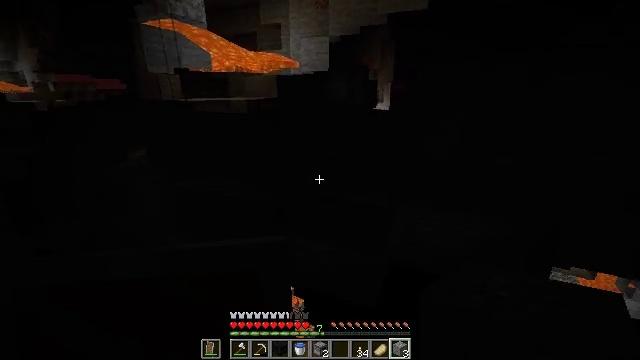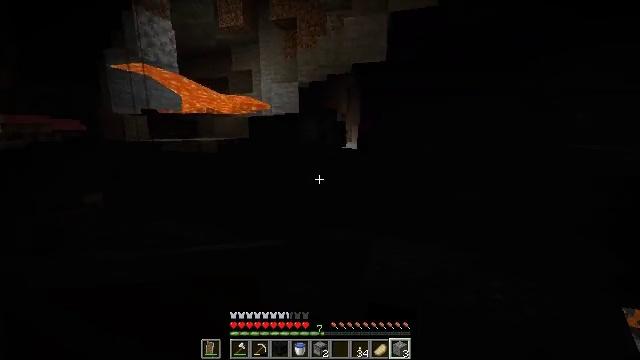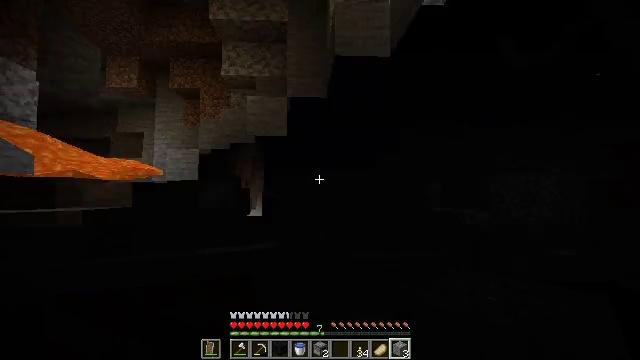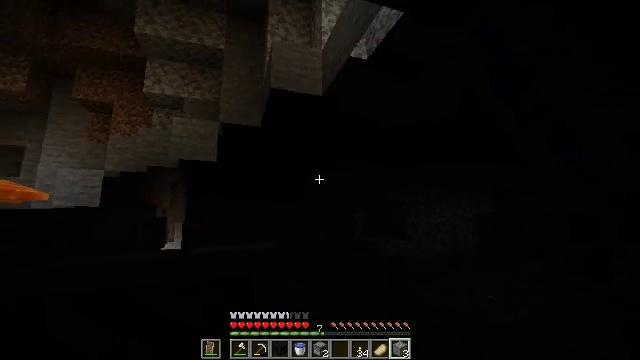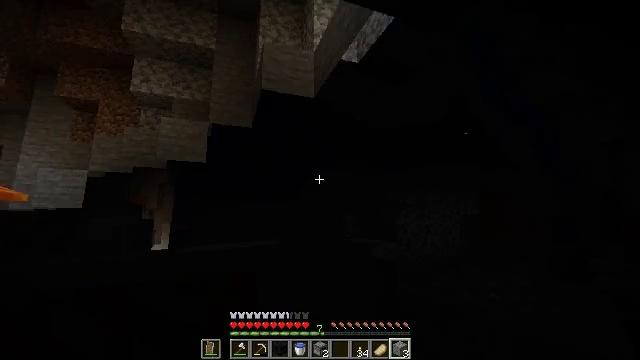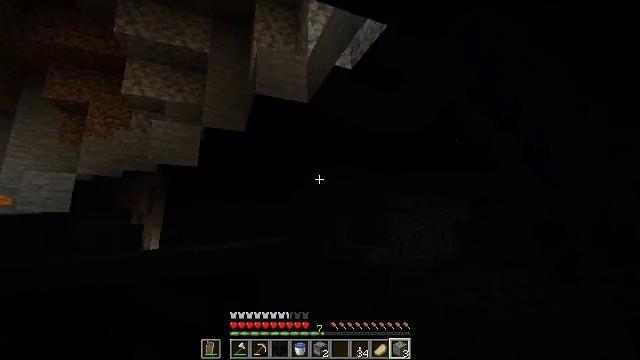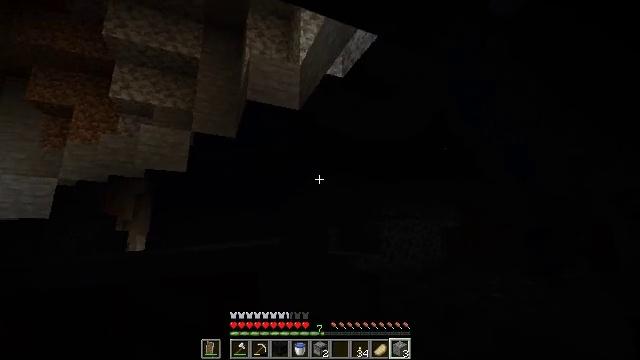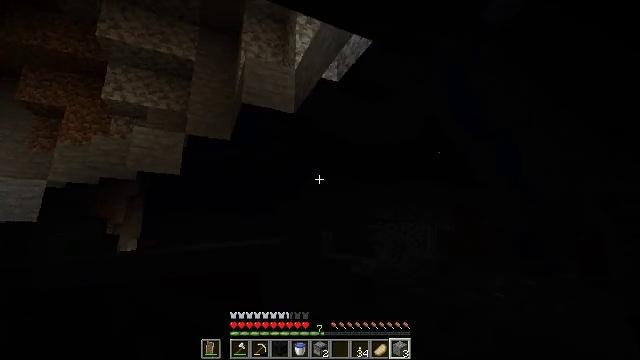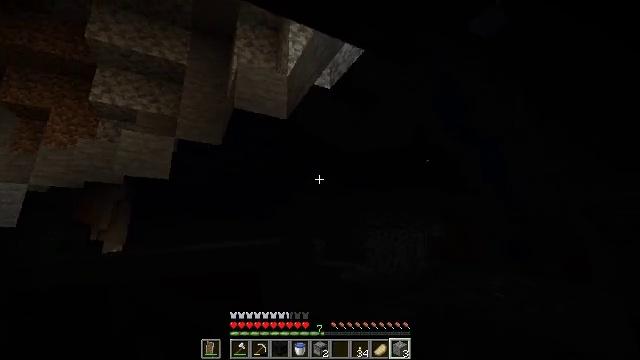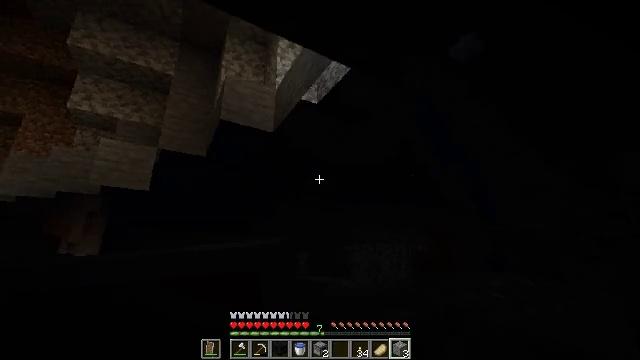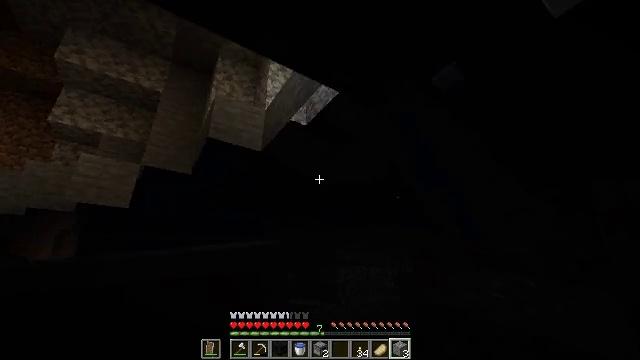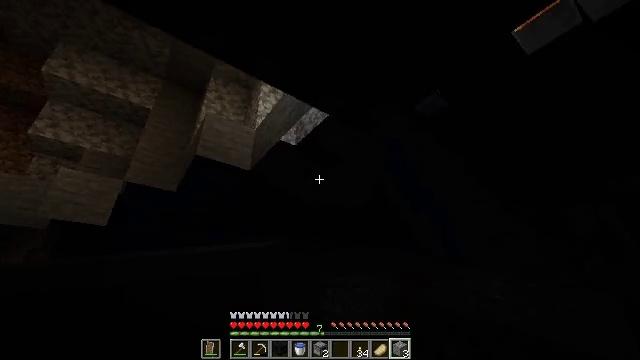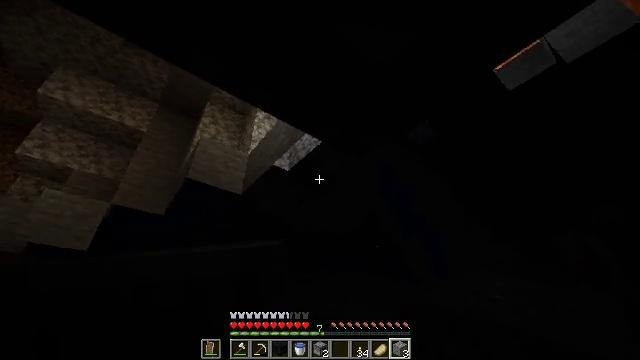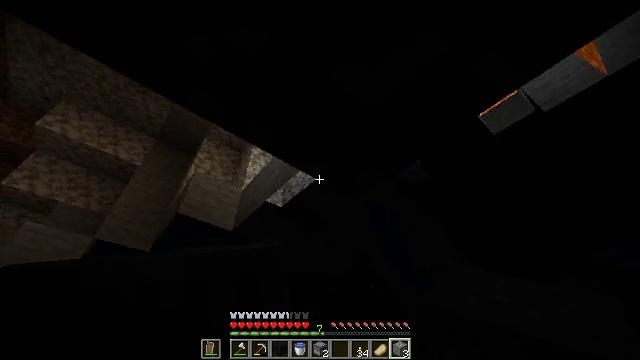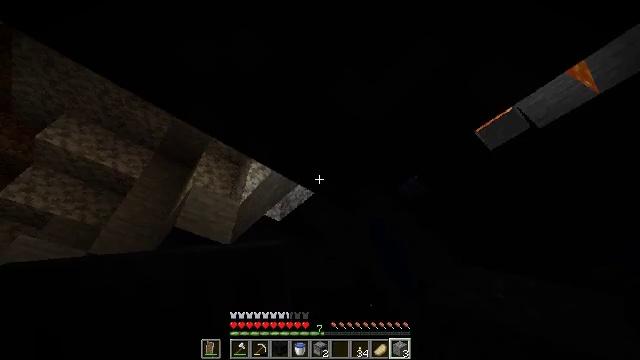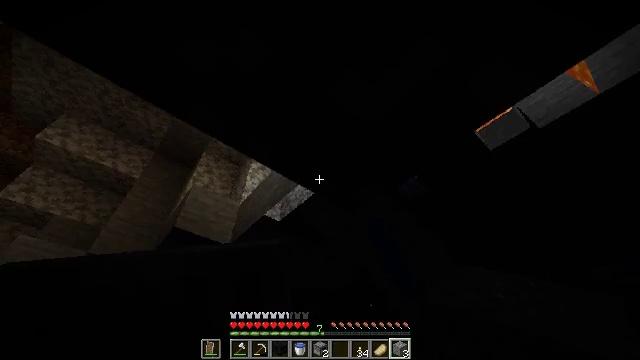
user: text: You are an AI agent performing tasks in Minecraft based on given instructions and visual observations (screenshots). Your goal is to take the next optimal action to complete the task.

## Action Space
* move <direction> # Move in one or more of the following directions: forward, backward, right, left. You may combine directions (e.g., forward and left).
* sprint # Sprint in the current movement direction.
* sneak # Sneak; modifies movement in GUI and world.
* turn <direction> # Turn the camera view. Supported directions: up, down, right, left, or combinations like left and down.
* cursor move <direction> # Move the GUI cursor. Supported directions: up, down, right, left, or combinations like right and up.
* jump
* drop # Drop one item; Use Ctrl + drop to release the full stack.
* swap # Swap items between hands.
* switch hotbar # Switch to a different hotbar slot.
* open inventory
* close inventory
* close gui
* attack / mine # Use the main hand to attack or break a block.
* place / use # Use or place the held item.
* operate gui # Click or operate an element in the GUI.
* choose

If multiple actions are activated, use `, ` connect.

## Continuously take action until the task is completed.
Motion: motion action
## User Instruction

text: Attack the composter to add it to your inventory.
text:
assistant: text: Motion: turn right and up
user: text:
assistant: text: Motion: turn right and up
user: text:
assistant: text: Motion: turn right and up
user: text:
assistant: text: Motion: turn right
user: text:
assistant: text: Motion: turn right and up
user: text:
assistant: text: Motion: turn right and up
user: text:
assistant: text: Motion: turn right
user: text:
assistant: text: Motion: turn right and up
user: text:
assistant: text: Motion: turn right and up
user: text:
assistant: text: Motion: turn right and up
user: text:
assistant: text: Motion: turn right and up
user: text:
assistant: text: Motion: turn right and up
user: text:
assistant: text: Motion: turn right and up
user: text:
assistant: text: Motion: turn up
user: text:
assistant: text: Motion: no_op
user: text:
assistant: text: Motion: no_op
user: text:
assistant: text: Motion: no_op
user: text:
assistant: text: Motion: no_op
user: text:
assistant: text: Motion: turn right and up
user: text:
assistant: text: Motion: turn right
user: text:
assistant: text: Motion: turn right and down
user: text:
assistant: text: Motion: turn right
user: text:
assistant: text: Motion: no_op
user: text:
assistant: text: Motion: no_op
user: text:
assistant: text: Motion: no_op
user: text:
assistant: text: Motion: no_op
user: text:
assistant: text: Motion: no_op
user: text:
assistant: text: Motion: no_op
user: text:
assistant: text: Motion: turn left and down
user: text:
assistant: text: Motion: turn left and down